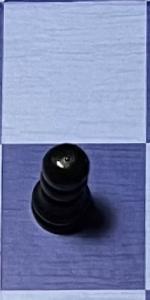
Label: Pawn_Black